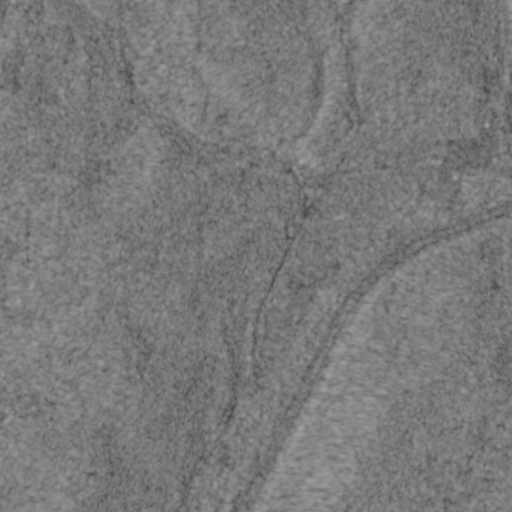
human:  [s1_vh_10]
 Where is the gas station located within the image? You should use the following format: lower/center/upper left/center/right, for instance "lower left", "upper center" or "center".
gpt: The gas station is located in the upper right of the image.
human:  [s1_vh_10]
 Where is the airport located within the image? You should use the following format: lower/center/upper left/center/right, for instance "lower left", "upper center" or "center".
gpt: There is no airport in the image.

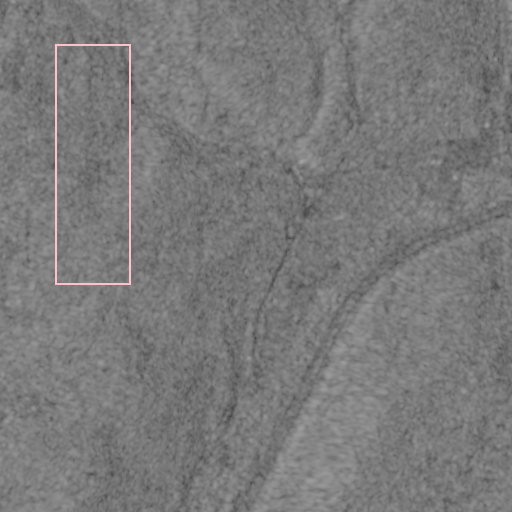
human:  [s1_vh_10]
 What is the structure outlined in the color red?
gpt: There is no red outline.
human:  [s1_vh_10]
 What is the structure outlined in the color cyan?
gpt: There is no structure outlined in cyan.